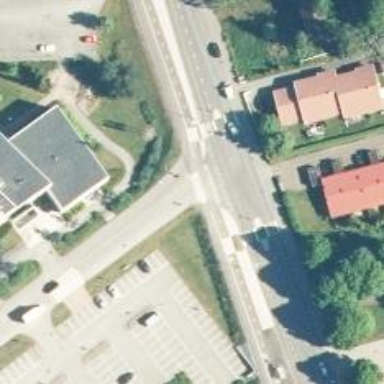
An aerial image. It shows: Road with "give way" sign.